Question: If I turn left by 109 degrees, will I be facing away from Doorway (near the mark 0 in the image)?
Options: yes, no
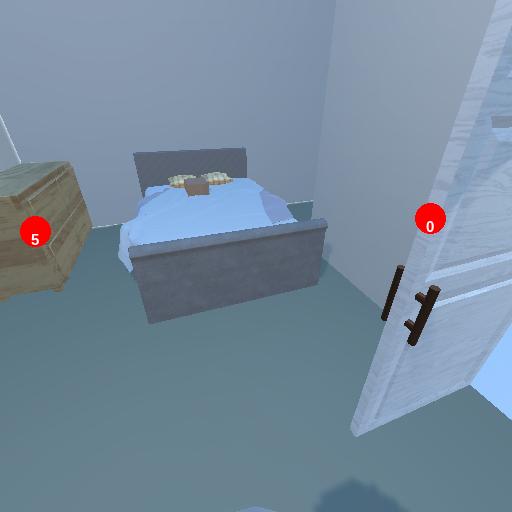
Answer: yes